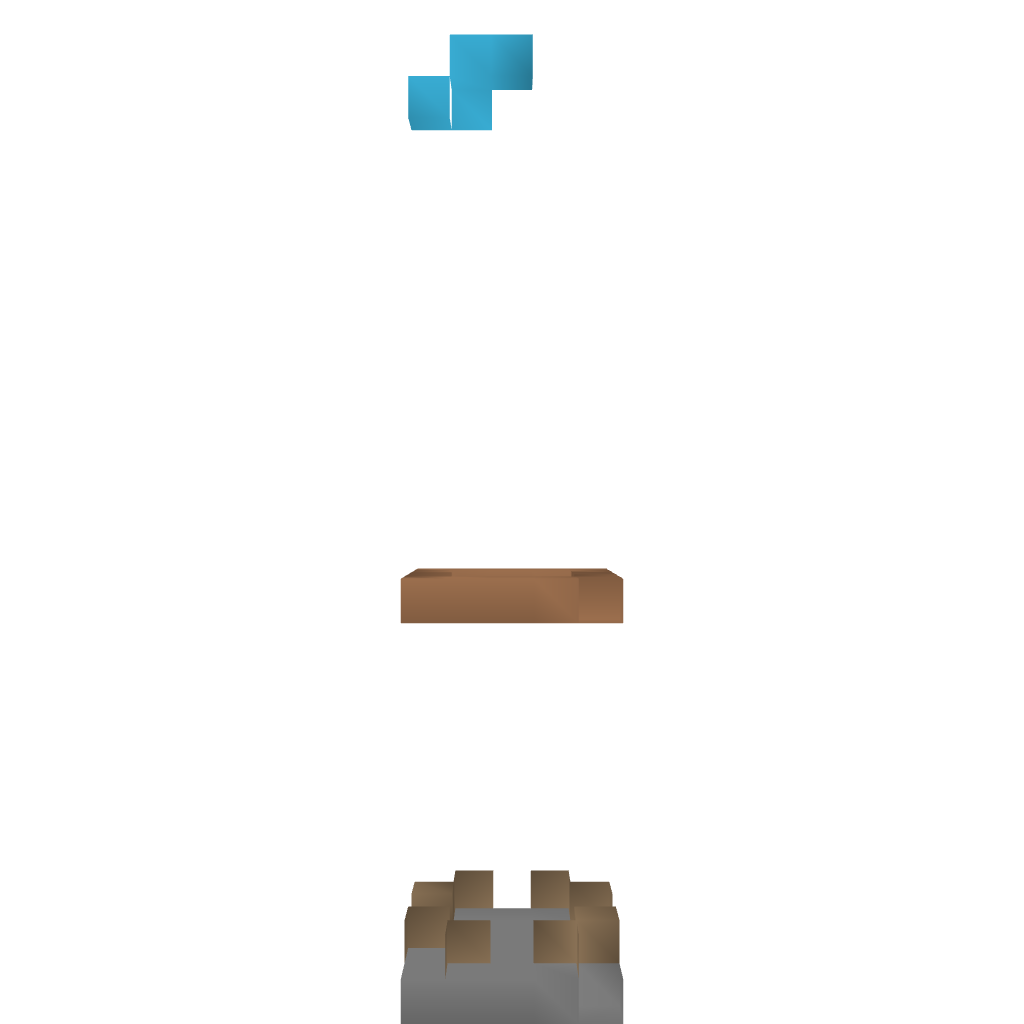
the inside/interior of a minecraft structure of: Water Tank